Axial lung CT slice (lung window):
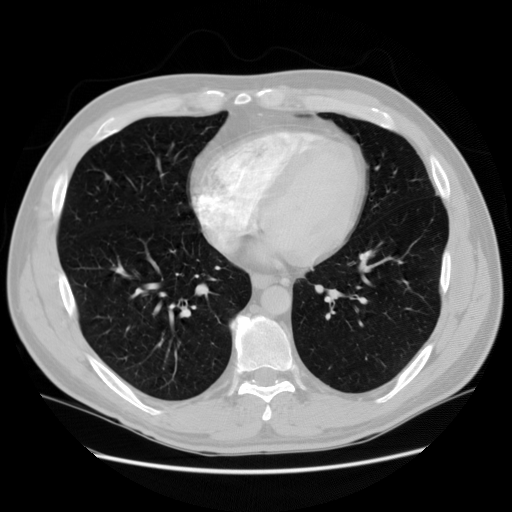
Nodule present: no